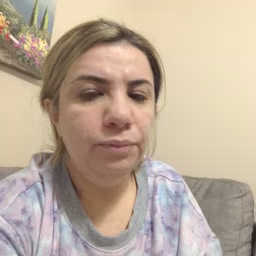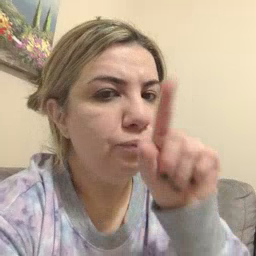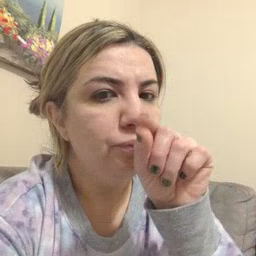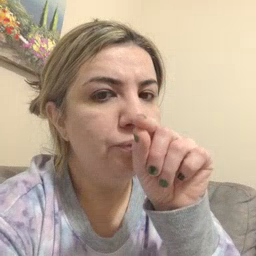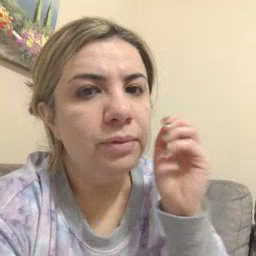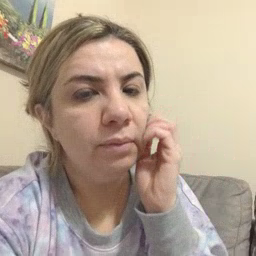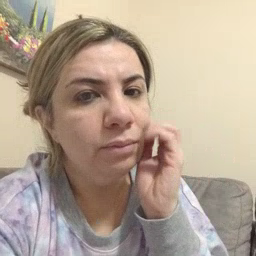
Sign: bird